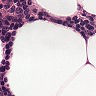
Metastatic tissue present: no